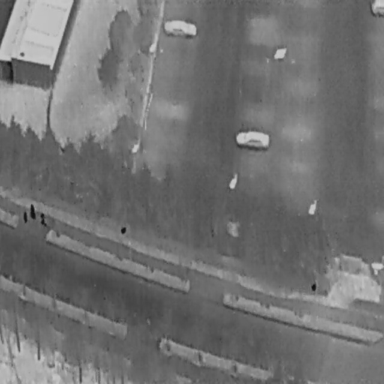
There are seven objects shown in the infrared image, including three People, and four Cars.